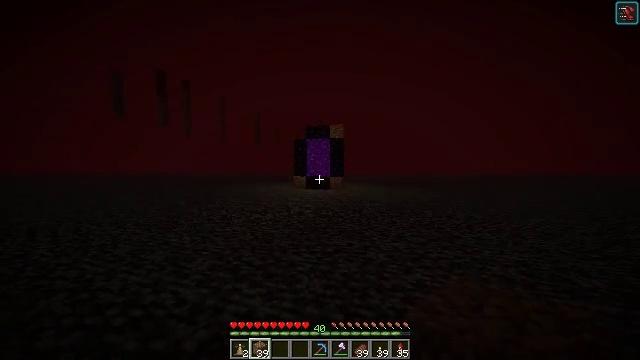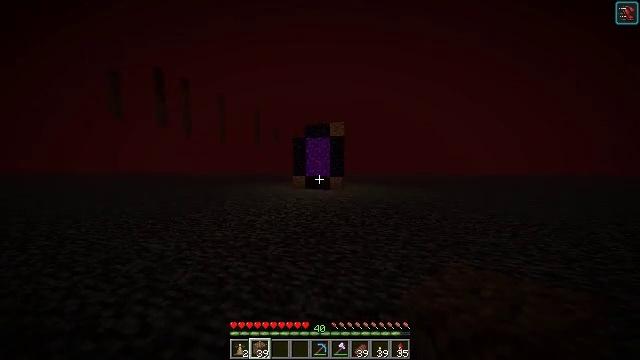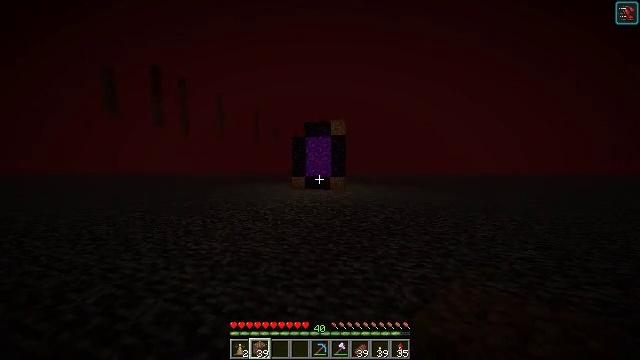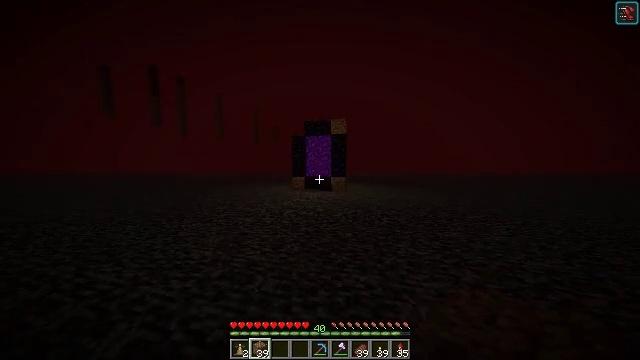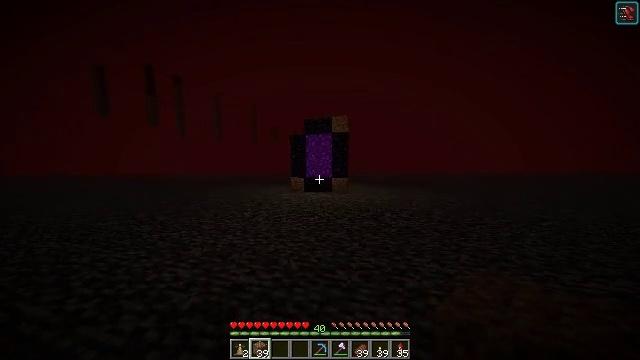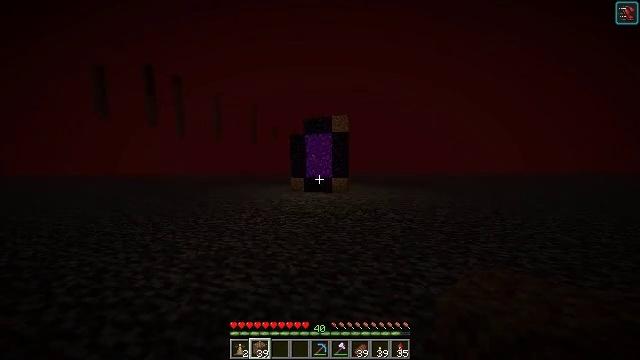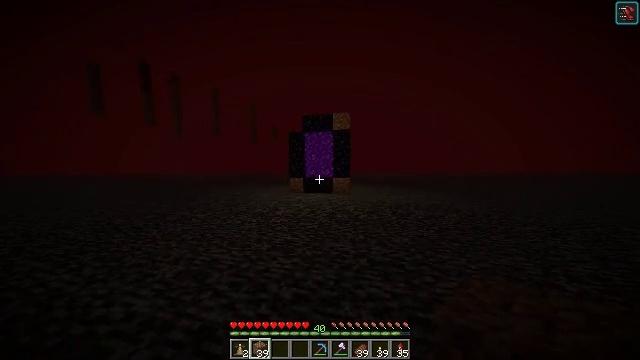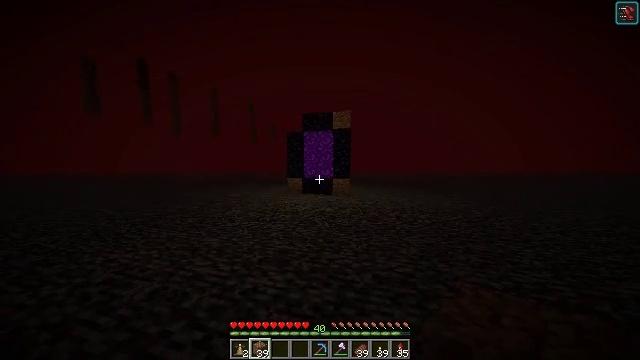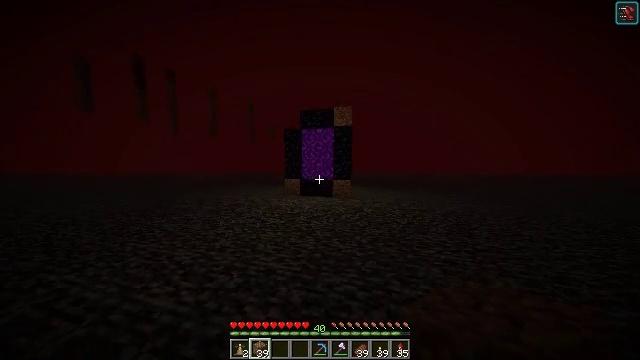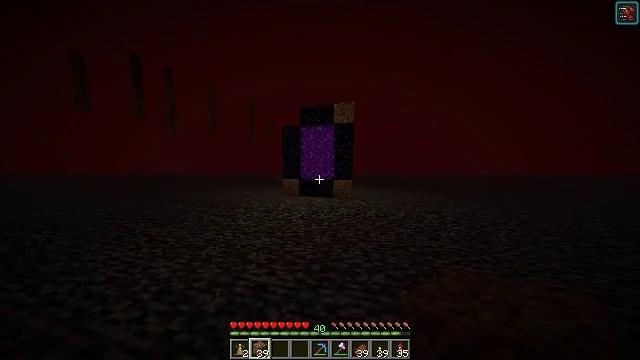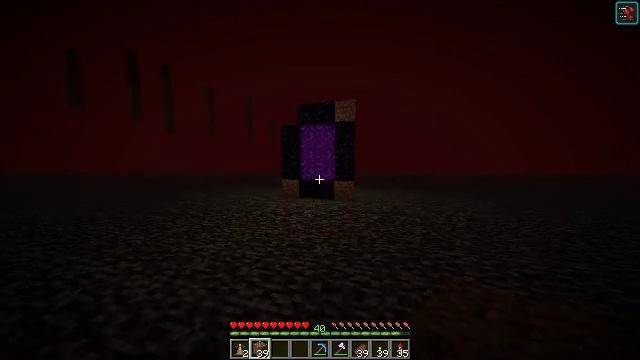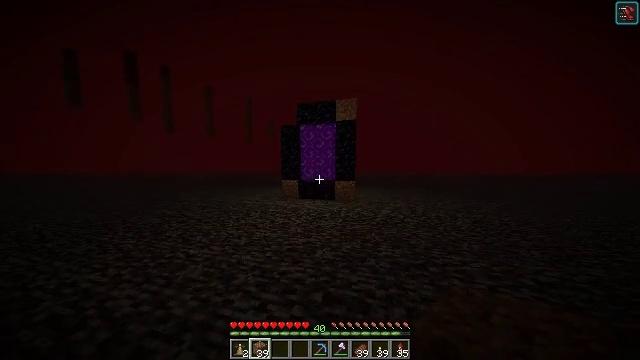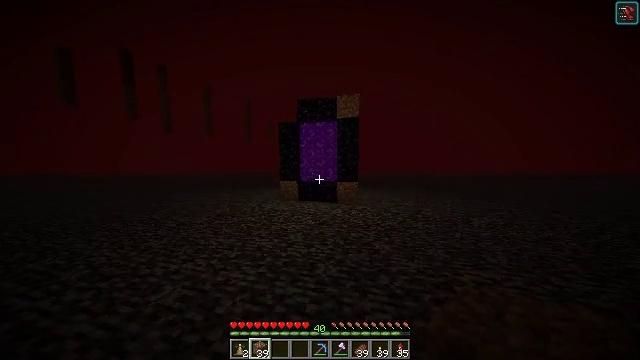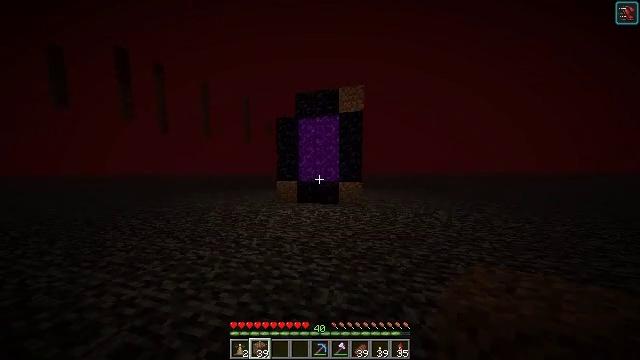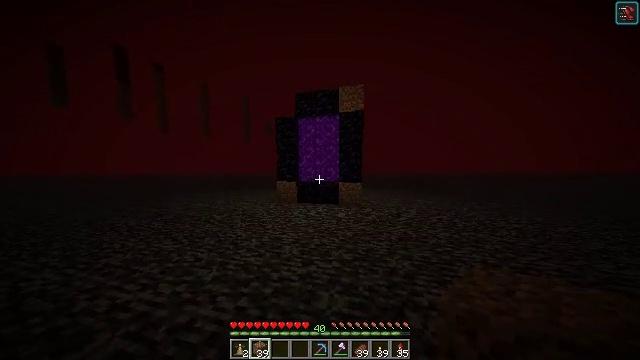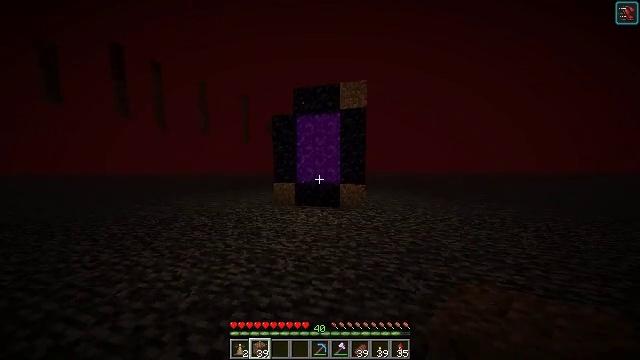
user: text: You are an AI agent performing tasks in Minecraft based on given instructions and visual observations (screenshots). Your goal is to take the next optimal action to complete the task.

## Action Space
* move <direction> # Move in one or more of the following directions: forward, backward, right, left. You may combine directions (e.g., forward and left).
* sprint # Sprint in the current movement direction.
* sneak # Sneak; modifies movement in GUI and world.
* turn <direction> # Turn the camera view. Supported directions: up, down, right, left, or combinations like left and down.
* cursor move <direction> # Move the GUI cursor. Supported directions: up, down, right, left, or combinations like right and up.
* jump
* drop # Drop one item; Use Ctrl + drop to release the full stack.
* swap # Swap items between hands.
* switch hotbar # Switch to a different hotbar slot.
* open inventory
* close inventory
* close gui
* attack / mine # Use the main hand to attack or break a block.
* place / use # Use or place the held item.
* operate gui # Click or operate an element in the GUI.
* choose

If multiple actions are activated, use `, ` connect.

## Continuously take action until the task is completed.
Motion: motion action
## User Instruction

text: Drop a potato.
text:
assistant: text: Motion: move forward
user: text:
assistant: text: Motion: move forward
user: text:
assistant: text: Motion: move forward
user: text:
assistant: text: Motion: move forward
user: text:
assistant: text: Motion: move forward
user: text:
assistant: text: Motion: move forward
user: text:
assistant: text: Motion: move forward
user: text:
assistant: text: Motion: move forward
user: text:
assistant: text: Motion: move forward
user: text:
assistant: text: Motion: move forward
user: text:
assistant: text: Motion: move forward
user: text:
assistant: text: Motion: move forward
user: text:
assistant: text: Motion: move forward
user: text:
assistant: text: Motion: move forward
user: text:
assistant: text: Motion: move forward
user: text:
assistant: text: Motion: move forward
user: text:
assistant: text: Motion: move forward
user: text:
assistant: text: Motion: move forward
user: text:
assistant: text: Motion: move forward
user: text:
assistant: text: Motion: move forward
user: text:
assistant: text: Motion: move forward
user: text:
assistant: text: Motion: move forward
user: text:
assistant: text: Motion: move forward
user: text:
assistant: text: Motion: move forward
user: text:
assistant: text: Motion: move forward
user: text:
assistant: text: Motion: move forward
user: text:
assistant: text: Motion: move forward
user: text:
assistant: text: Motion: no_op
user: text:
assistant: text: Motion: no_op
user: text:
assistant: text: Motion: no_op